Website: bh-photo
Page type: cart
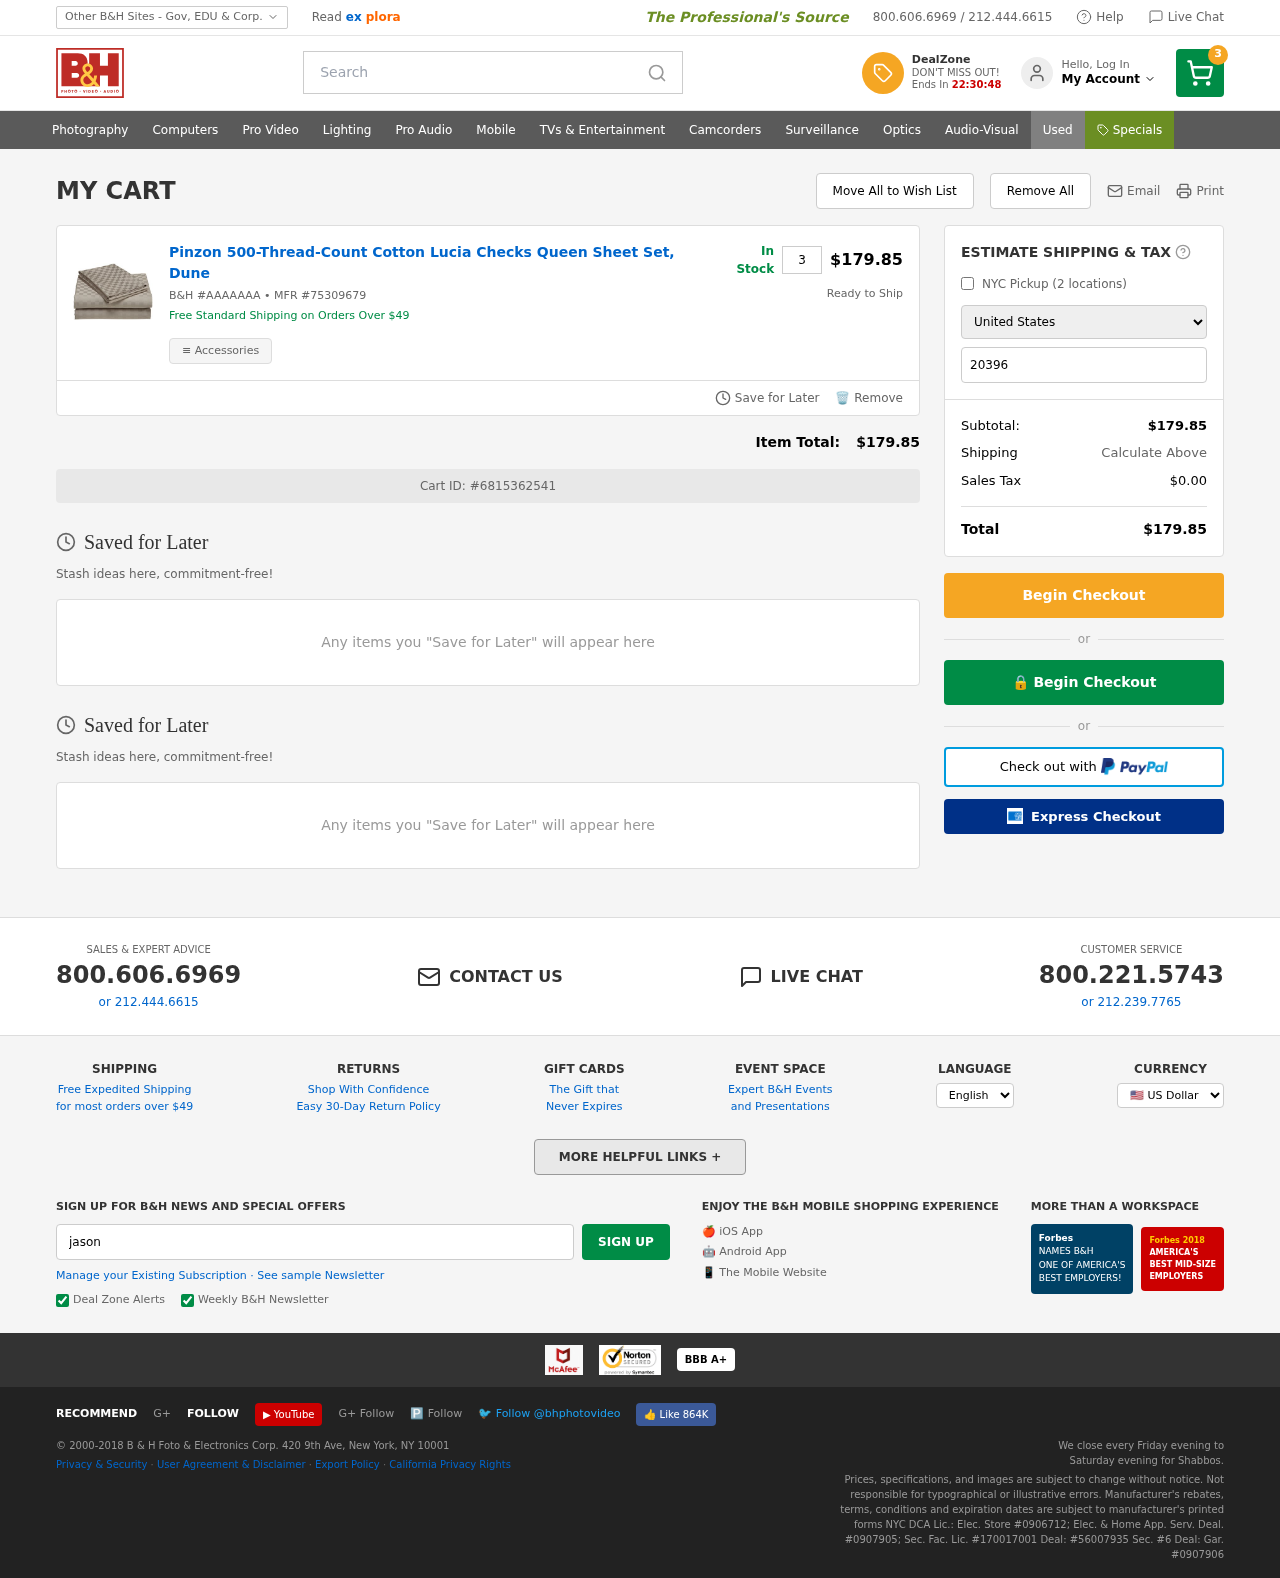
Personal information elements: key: PII_COUNTRY
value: United States
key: PII_EMAIL
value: jasonpope@yahoo.com
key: PII_POSTCODE
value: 20396
Product elements: key: PRODUCT1_NAME
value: Pinzon 500-Thread-Count Cotton Lucia Checks Queen Sheet Set, Dune
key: PRODUCT1_QUANTITY
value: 3
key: PRODUCT1_SKU
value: AAAAAAA
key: PRODUCT1_MFR
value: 75309679
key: PRODUCT1_SUBTOTAL
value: $179.85
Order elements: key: ORDER_NUM_ITEMS
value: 3
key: ORDER_SUBTOTAL
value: $179.85
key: ORDER_ID
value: #6815362541
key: ORDER_TAX
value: $0.00
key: ORDER_TOTAL
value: $179.85
Search elements: key: HEADER_SEARCH
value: Search